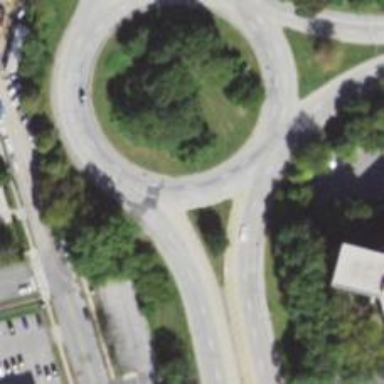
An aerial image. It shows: Secondary road leading to roundabout.